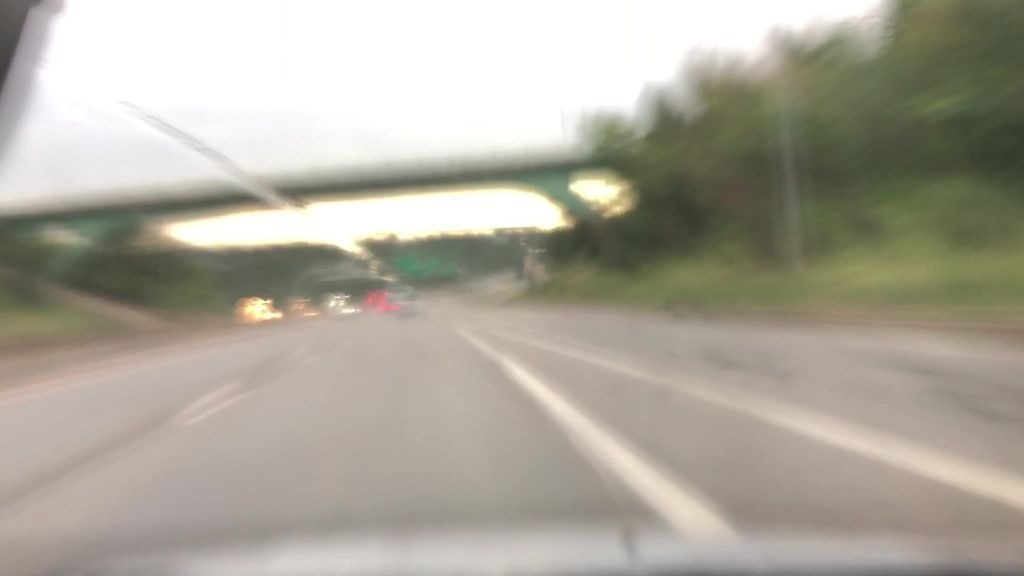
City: edmonton